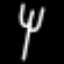
Label: fork